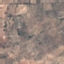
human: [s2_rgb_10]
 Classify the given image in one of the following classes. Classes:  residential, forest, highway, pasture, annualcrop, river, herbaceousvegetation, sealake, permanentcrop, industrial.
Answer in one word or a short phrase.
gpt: PermanentCrop